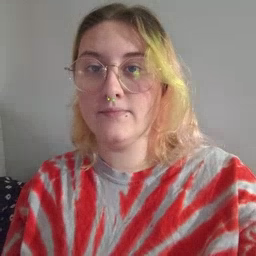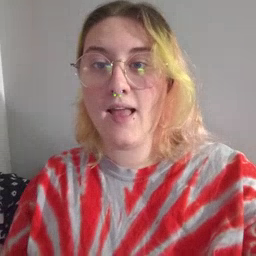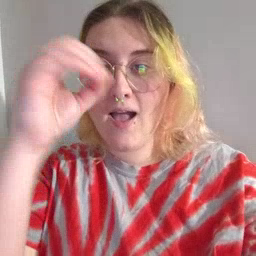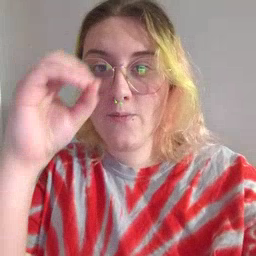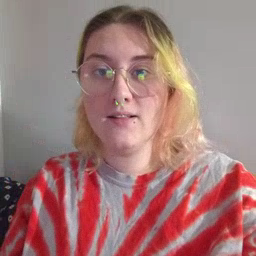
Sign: owl